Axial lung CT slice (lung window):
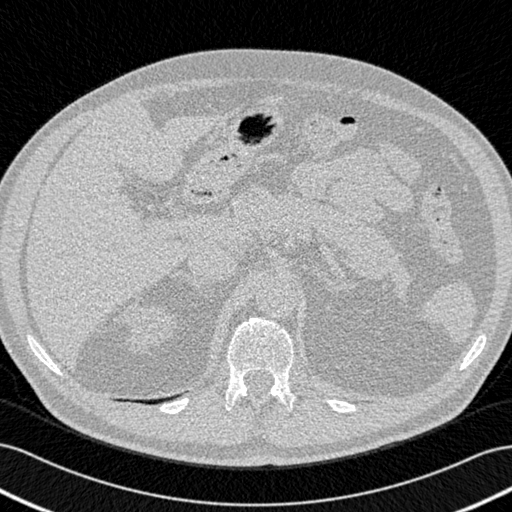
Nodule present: no